Aerial crown-view tile of a tropical tree (Barro Colorado Island, Panama), acquired 20241014:
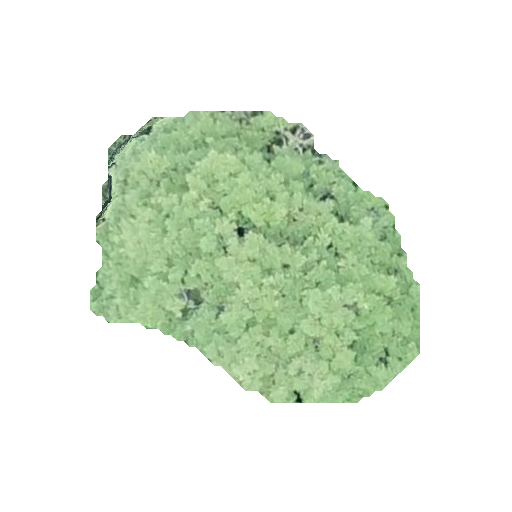
Species: Tabebuia rosea
GBIF accepted scientific name: Tabebuia rosea
Crown area: 109.579 m²